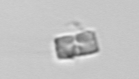
Label: Bacillariophyceae_morphotype1